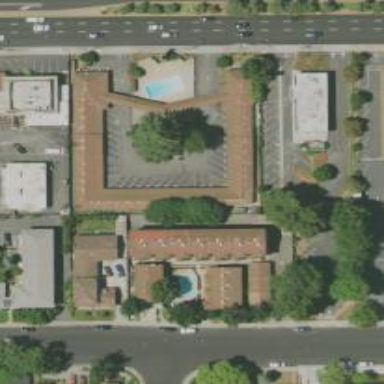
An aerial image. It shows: Motel building classified as hotel under tourism category.